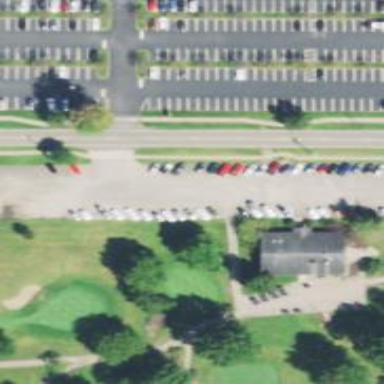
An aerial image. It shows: Golf cartpath that is also road path.